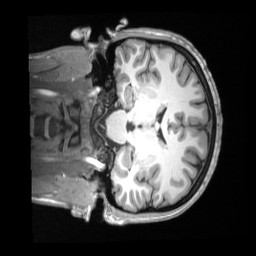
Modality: T1w
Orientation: coronal
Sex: female
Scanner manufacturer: siemens
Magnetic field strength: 3 T
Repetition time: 2.53 s
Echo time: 0.00164 s